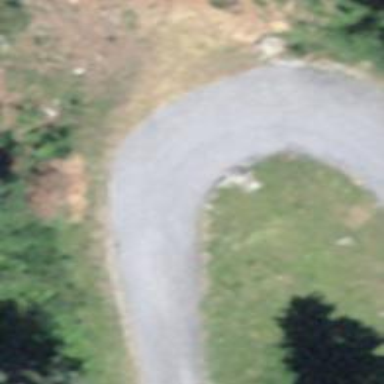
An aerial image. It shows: Agricultural service road with asphalt surface of grade 1 tracktype.